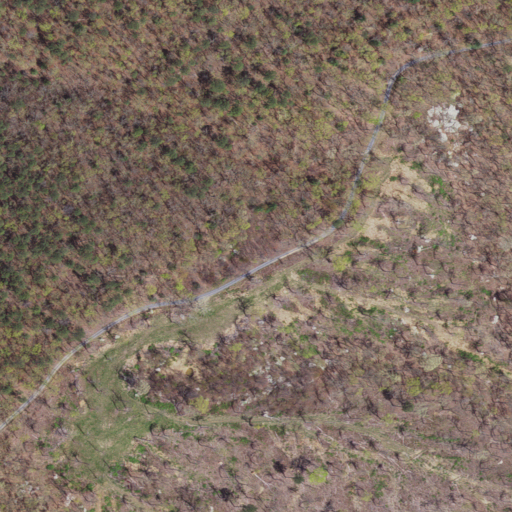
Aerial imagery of ridge(s) in Virginia named Brushy Ridge containing deciduous forest, shrub, mixed forest, open development, and grassland